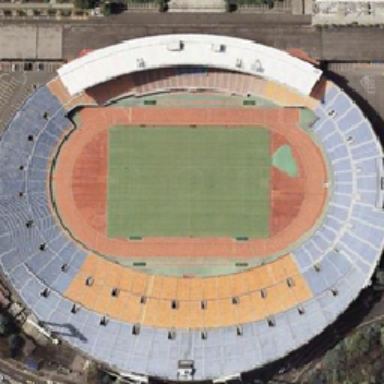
There are many colors of jim .